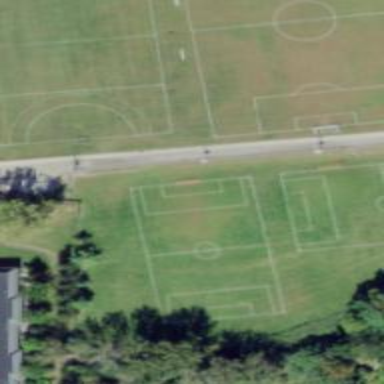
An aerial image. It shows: Soccer pitch for leisure land activities.